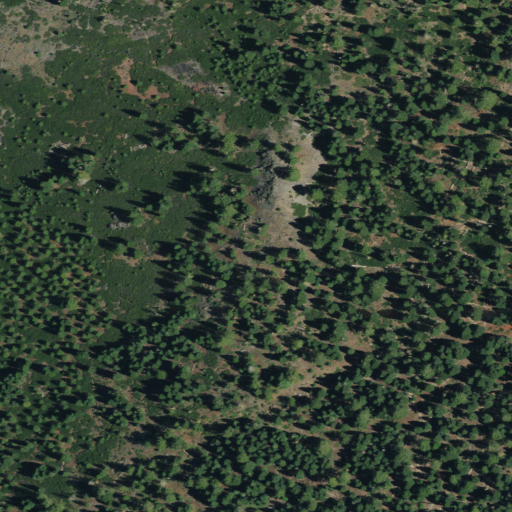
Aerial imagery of mountain in California named Campbell Mountain containing only evergreen forest